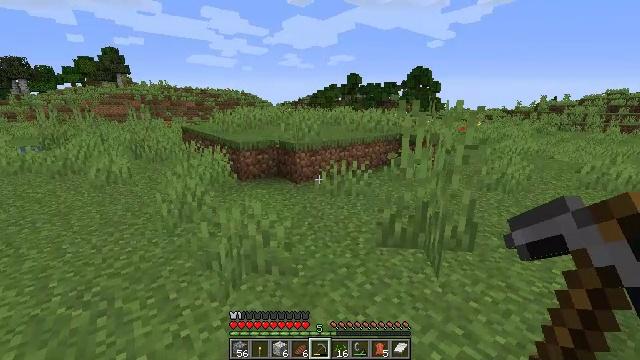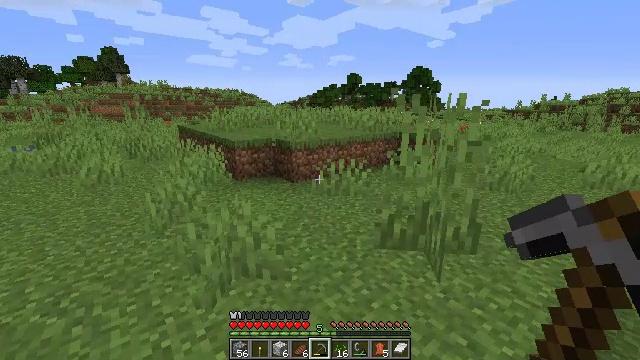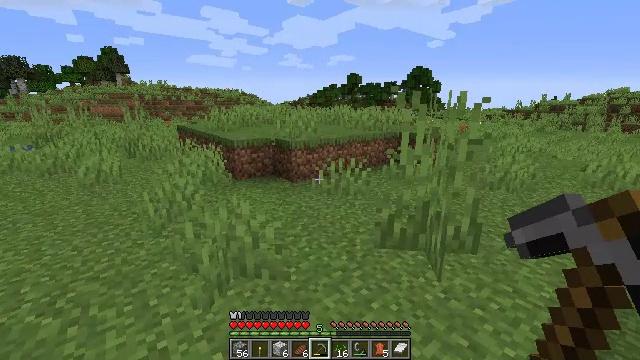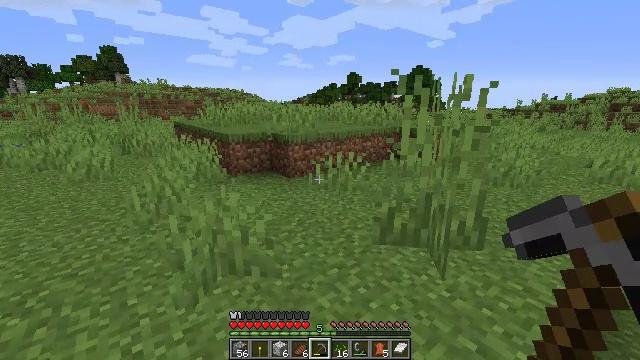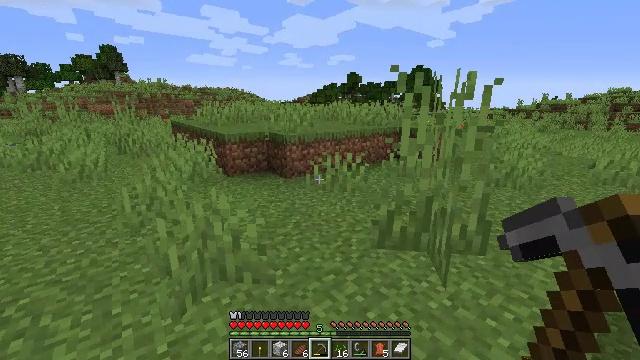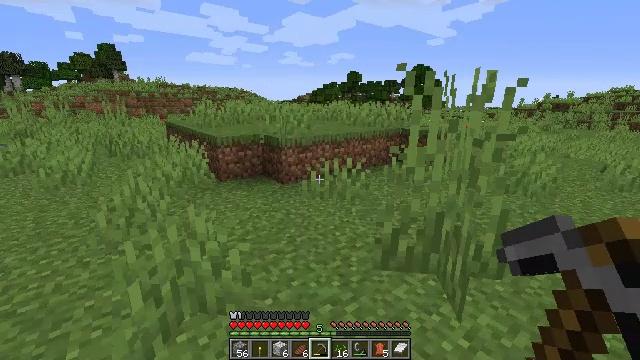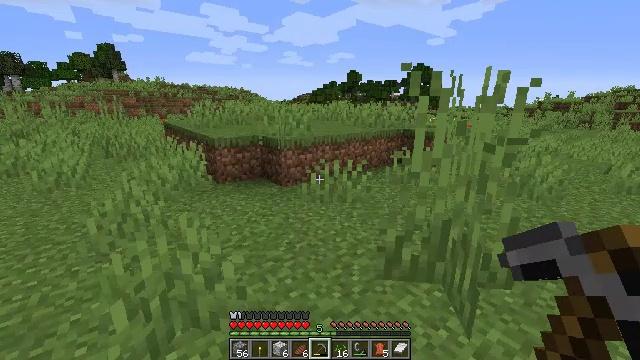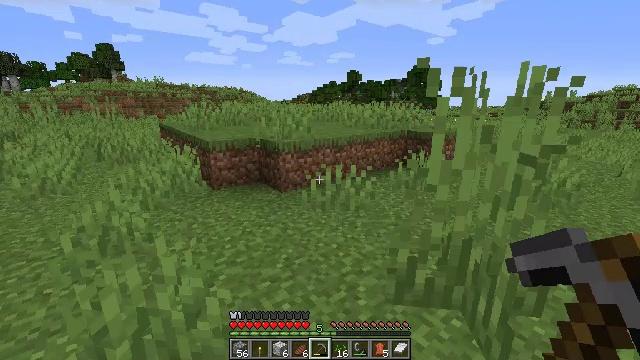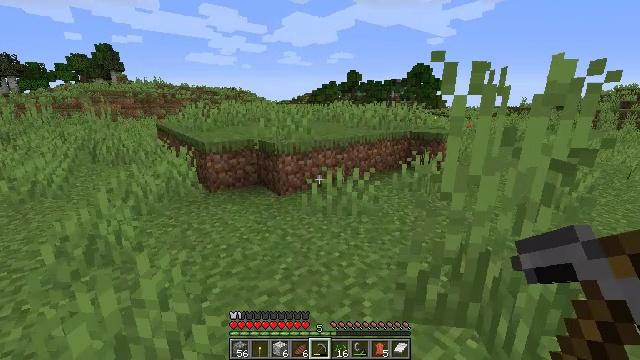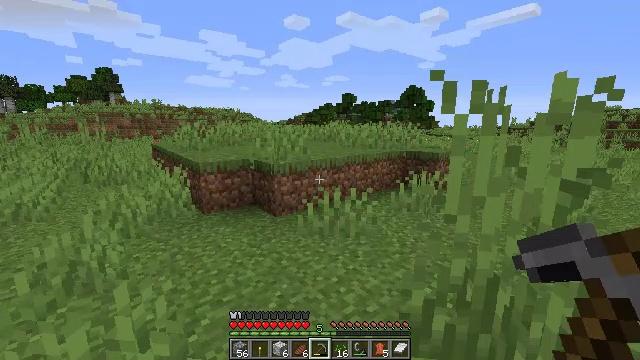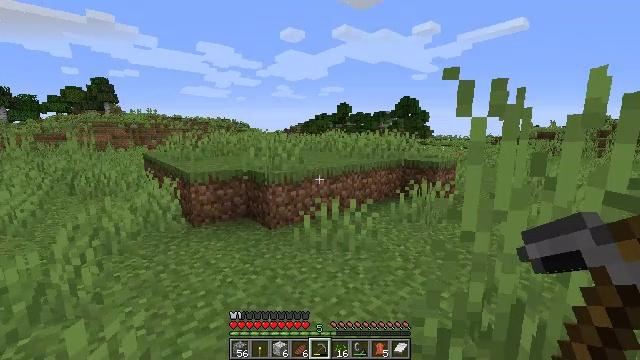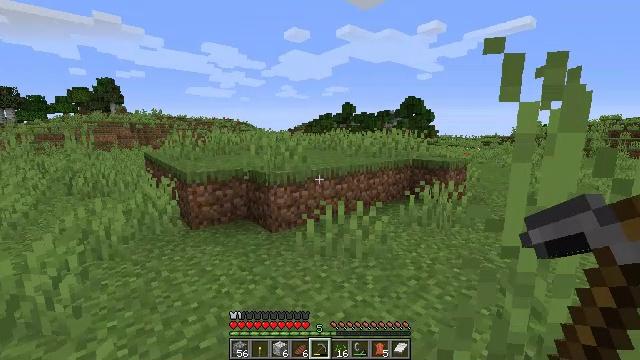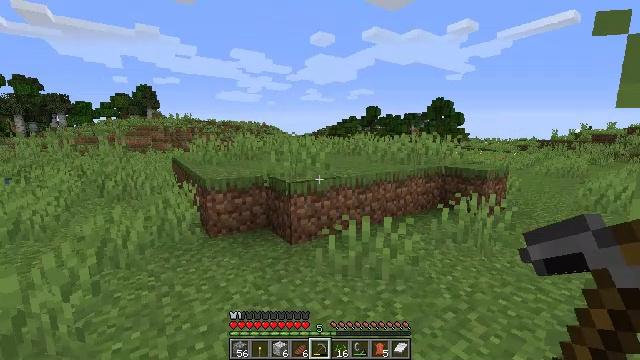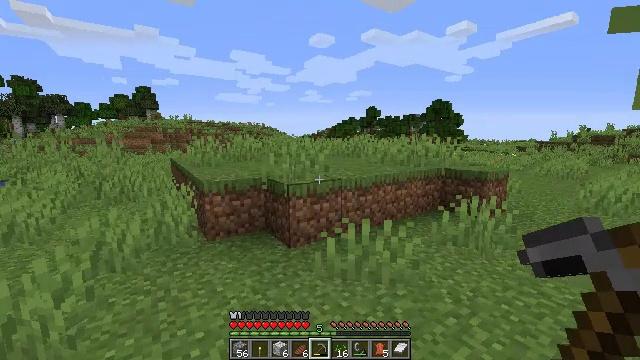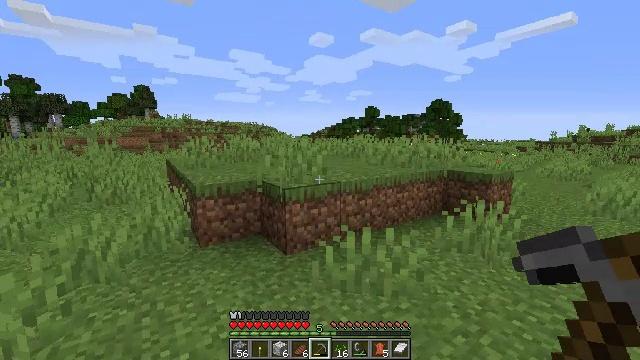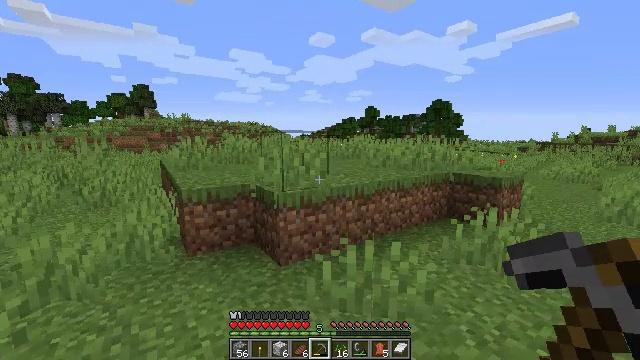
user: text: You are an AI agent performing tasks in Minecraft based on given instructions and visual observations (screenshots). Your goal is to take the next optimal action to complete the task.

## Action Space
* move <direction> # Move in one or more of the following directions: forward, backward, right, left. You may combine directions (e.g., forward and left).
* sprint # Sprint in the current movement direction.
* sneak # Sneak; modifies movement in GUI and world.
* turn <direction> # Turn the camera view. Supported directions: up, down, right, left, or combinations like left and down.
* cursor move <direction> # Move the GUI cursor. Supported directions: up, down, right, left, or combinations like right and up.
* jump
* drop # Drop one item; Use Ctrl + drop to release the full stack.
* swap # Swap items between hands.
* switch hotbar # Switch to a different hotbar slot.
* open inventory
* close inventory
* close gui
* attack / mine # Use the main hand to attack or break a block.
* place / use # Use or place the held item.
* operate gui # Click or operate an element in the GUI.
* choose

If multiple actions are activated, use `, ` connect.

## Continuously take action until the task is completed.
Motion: motion action
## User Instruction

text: Break the birch log in the forest.
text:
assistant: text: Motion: move forward
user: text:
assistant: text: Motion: move forward
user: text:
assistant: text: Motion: move forward
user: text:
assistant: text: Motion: move forward
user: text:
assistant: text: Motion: move forward
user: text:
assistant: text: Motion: move forward
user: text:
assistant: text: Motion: move forward
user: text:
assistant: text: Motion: move forward
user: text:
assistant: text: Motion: move forward, turn up
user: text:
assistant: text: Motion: move forward, turn up
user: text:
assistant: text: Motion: move forward
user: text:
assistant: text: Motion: move forward, turn left
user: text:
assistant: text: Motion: move forward
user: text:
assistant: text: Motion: move forward
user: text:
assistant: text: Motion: move forward
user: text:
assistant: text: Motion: move forward
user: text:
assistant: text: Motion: move forward
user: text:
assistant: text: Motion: move forward
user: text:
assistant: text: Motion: move forward
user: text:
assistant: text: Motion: move forward
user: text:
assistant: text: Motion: move forward
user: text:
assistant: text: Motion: move forward, jump
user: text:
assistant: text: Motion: move forward, turn right, jump
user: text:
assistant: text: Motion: move forward, turn right, jump
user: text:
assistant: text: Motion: move forward, turn right, jump
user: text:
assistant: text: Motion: move forward, jump
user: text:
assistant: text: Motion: move forward, jump
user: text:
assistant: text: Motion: move forward
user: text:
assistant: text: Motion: move forward
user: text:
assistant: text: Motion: move forward